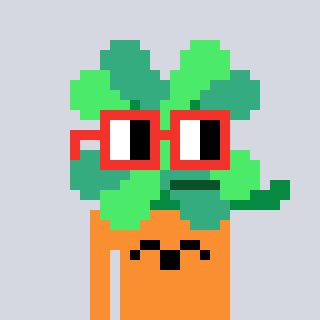
a pixel art character with square red glasses, a clover-shaped head and a orange-colored body on a cool background